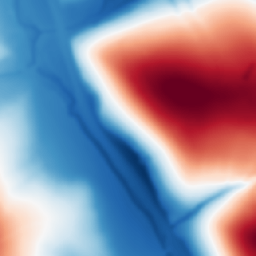
Category: multiscale
Decomposition family: dog_multiscale
Decomposition parameters: sigma_ratio: 2
n_scales: 6
base_sigma: 2
Upsampling method: area
Upsampling parameters: scale: 4
Upsampling scale: 4